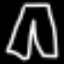
Label: pants